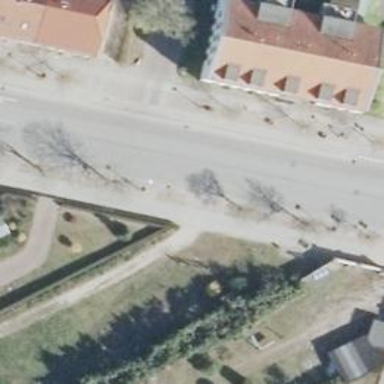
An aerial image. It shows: Secondary road with concrete plates cycle track. There are sidewalks on both sides of the road.